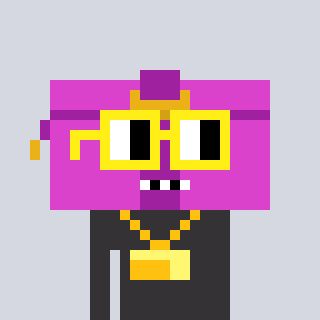
a pixel art character with square yellow glasses, a clutch-shaped head and a grayscale-colored body on a cool background